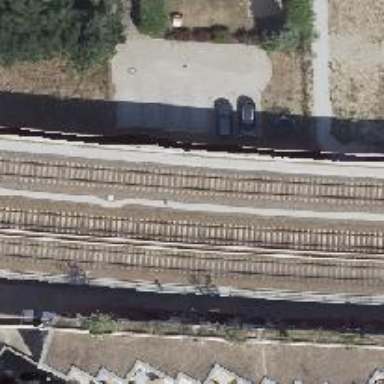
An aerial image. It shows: Railway milestone.